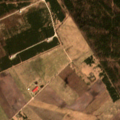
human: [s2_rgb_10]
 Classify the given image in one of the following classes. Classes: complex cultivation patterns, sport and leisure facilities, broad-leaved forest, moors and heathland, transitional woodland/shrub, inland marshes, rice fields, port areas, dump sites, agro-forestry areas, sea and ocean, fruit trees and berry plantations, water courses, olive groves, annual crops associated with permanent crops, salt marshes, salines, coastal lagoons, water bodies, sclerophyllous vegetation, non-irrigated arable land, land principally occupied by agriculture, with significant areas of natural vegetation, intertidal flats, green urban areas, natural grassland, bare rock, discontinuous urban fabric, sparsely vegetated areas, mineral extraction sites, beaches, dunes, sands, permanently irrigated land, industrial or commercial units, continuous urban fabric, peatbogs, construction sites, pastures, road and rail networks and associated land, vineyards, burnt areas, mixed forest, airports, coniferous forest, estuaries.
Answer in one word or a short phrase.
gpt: non-irrigated arable land, pastures, complex cultivation patterns, coniferous forest, transitional woodland/shrub